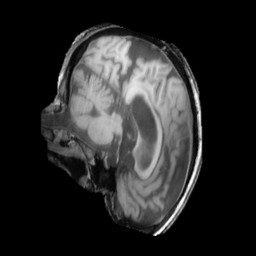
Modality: T1w
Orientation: sagittal
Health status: ill
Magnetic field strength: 3 T